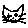
Label: cat